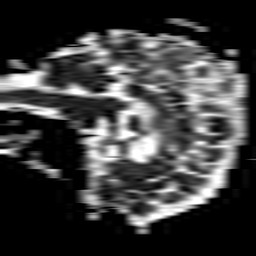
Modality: ADC
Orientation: sagittal
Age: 59
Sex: male
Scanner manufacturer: philips
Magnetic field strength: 1.5 T
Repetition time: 3.395 s
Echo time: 0.06922 s